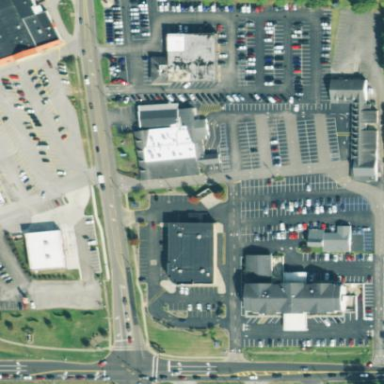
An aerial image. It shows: Retail area.